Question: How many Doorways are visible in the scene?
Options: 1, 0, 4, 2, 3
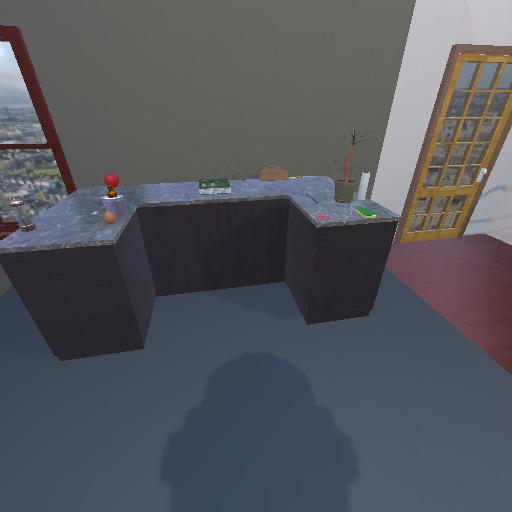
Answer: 1